Interaction volume radius: 5 \u00c5
Interaction volume height: 25 \u00c5
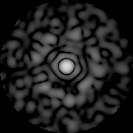
Disorder parameter: 0.8676